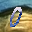
Label: 0